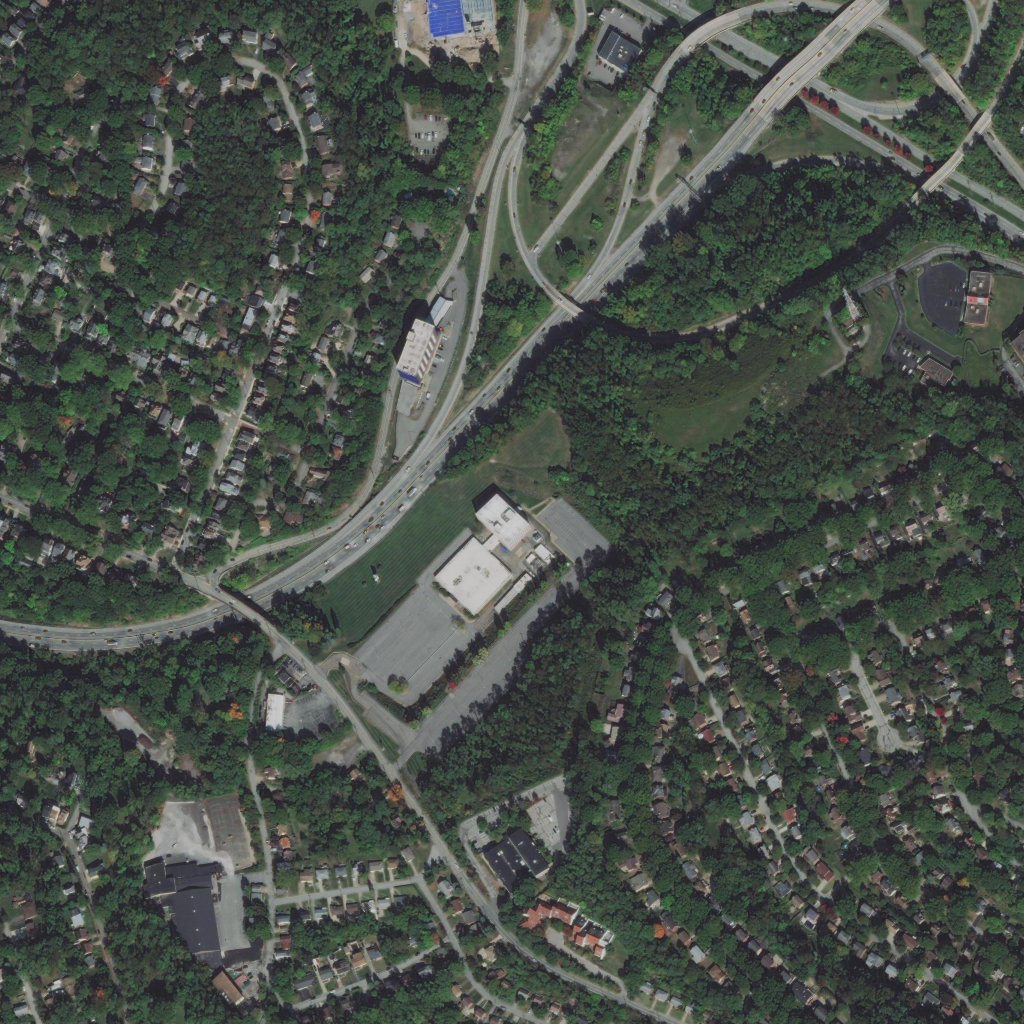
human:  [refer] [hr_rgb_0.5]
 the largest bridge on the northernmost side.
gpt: <box>[[73, 3, 81, 11, 0]]</box>